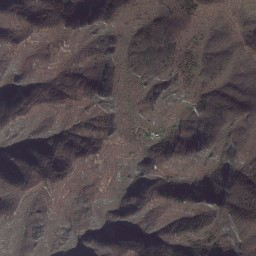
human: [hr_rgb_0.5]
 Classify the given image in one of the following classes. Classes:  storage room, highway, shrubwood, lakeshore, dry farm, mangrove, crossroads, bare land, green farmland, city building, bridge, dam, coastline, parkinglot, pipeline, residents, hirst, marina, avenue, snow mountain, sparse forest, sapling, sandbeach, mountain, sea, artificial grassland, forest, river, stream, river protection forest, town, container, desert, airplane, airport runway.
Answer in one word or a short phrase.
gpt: mountain